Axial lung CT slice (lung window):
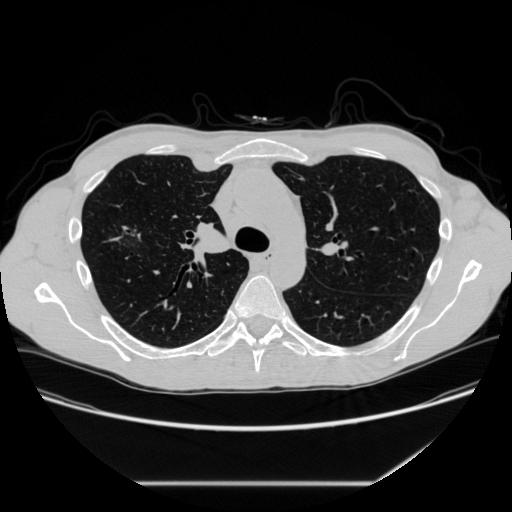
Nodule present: no